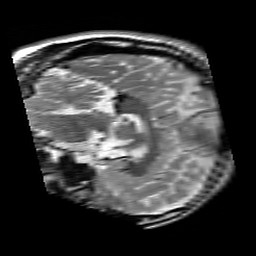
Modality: T2w
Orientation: sagittal
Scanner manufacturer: siemens
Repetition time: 3.9 s
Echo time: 0.076 s